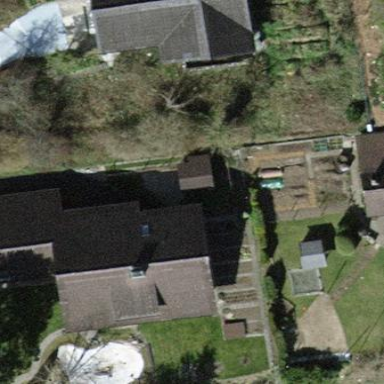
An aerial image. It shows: Detached building with gabled roof.